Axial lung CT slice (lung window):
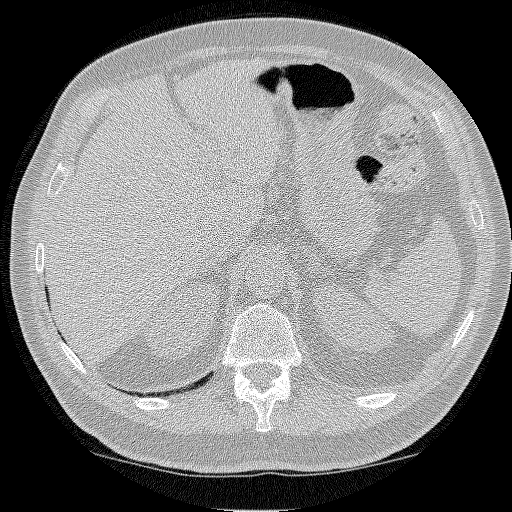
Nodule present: no